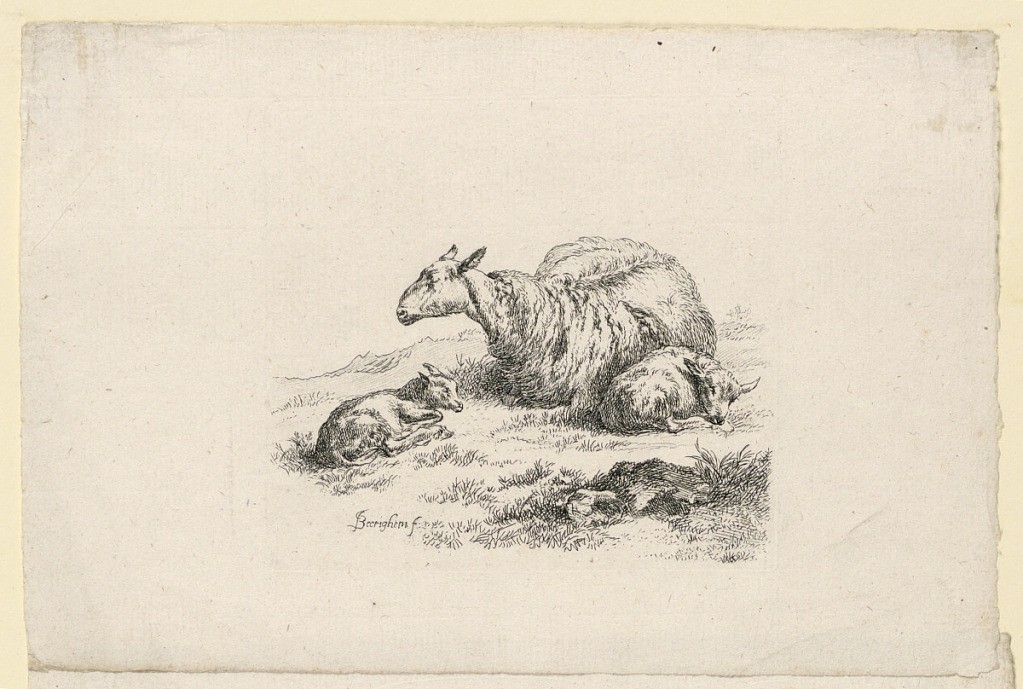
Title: Study of Sheep
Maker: Nicolaes Berchem, Dutch, 1620–1683
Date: ca. 1650
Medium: Etching on paper
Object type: Print
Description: A ewe lying on the ground asleep, with two calves. From a suite of 8.